Question: I can't figure it out how to center float:left object vertically.
I imagine that I could set the position of this menu bar vertically (The height of Y-axis) I think that would be the answer

// html part
'''
<div class="menu_simple">
<ul>
<li><a href="#">One</a></li>
<li><a href="#">Two</a></li>
</ul>
'''
//css
'''
.menu_simple ul {
float:left;
margin: 0;
padding: 0;
width:100px;
list-style-type: none;
box-shadow: 5px 8px 5px #888888;
}
.menu_simple ul li a {
border: 1px solid #0066cc;
text-decoration: none;
color: white;
padding: 10.5px 11px;
background-color: #3b3b3b;
display:block;
}
.menu_simple ul li a:visited {
color: white;
}
.menu_simple ul li a:hover, .menu_simple ul li .current {
color: white;
background-color: #5FD367;
}
'''
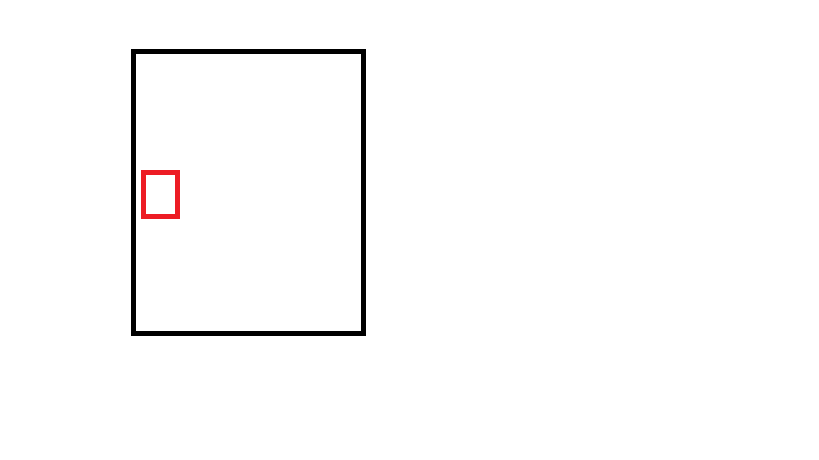
Answer: <URL>
First you set 'position: absolute' for the menu div, then set 'top' to 50% and the transform option to -50%.
Source: <URL>
Hope this helps